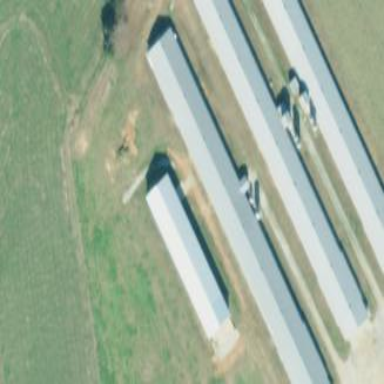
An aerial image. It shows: Poultry house.